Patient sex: M
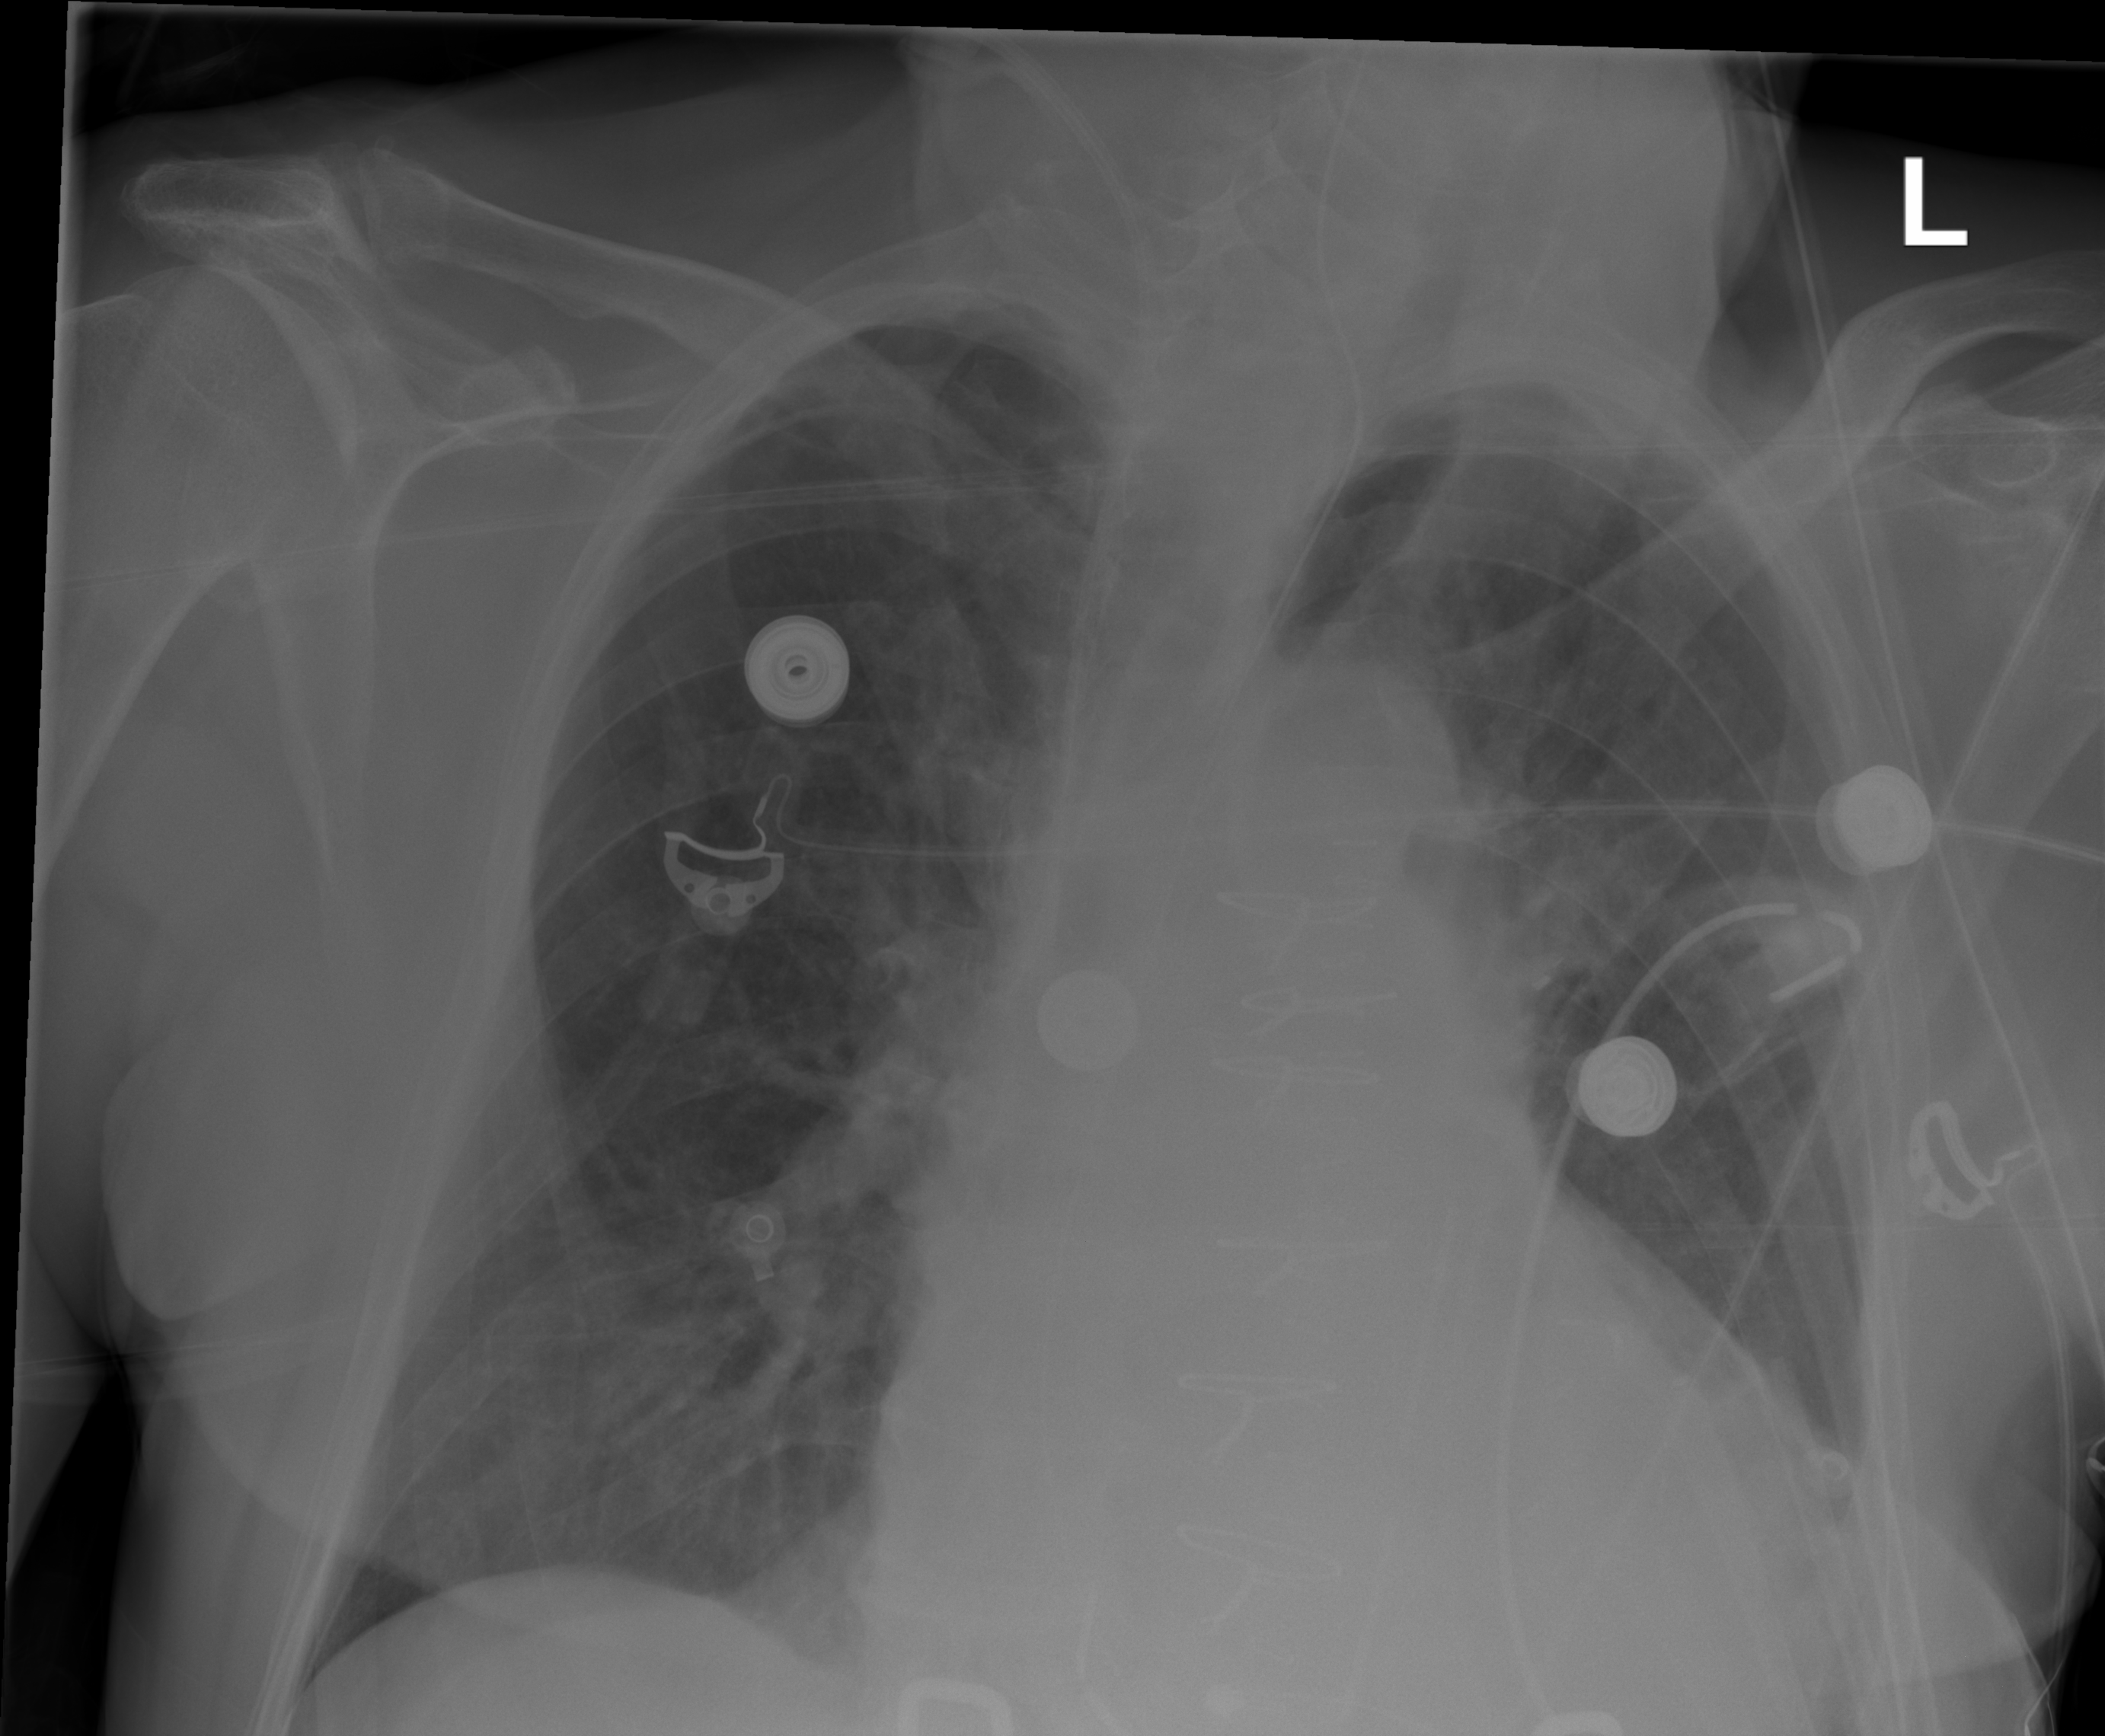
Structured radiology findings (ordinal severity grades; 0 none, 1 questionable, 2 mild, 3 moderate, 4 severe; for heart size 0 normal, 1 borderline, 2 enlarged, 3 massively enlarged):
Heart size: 2
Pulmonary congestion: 0
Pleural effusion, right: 0
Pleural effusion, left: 1
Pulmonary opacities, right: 0
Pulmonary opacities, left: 0
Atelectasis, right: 0
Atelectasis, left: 2